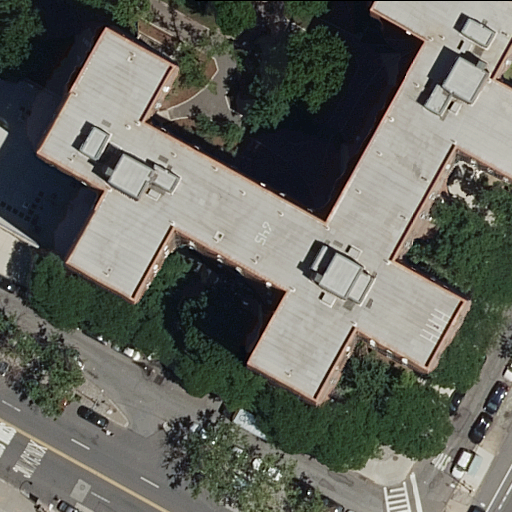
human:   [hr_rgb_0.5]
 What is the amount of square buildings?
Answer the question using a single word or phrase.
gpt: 0

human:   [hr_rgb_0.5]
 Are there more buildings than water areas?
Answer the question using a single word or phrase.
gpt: yes

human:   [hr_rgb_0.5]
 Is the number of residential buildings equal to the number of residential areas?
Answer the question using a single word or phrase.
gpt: no

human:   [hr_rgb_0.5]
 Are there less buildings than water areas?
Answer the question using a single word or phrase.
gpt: no

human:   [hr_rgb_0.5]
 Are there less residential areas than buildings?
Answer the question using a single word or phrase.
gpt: yes

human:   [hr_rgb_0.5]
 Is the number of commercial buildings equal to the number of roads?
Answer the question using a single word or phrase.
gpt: no

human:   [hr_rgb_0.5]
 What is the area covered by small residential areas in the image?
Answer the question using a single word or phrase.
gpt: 0m2

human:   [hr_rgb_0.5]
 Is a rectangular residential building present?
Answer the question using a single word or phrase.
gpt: yes

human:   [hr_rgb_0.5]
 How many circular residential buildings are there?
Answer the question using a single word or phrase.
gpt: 0

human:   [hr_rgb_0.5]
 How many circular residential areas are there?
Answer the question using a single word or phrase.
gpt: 0

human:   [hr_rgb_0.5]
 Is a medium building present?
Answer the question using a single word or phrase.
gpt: yes

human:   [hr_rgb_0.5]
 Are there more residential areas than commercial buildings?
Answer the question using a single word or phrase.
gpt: yes

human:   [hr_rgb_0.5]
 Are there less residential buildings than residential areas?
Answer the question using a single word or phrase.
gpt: no

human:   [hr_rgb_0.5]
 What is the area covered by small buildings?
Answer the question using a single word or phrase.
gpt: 0m2

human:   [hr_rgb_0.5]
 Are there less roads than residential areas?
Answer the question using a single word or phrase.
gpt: no

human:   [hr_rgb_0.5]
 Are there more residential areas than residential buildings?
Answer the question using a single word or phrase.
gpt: no

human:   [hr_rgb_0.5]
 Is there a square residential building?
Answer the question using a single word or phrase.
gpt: no

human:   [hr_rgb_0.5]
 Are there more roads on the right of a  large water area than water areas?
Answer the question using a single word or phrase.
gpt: no

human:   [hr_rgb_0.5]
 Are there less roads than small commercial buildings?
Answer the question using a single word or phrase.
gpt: no

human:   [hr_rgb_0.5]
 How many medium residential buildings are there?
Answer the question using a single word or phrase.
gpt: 2

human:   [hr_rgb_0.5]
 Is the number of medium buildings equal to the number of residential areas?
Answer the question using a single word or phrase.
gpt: no

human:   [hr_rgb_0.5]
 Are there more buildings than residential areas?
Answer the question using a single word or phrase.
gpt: yes

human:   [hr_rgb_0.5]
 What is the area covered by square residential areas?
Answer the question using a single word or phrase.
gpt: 0m2

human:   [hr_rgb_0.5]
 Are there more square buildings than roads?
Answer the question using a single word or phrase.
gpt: no

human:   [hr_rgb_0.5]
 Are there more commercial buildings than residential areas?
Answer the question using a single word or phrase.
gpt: no

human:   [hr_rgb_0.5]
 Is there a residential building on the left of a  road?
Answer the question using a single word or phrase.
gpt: yes

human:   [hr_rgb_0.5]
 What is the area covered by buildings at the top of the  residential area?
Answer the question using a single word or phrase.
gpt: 0m2

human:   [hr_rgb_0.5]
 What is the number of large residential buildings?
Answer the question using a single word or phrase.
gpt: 0

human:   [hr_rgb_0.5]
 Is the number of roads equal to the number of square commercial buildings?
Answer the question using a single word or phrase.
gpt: no

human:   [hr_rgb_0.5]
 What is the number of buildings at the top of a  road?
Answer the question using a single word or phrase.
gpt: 2

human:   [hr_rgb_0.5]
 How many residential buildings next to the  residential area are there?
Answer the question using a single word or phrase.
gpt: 2

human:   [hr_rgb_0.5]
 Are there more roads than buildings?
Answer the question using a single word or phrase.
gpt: yes

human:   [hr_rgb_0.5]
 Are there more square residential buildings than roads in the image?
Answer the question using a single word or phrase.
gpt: no

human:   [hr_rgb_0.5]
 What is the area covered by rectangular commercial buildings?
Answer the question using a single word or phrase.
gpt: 0m2

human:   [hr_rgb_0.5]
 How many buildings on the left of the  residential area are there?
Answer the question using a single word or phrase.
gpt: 2

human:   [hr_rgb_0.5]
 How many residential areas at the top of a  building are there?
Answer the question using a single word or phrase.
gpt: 0